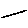
Label: line